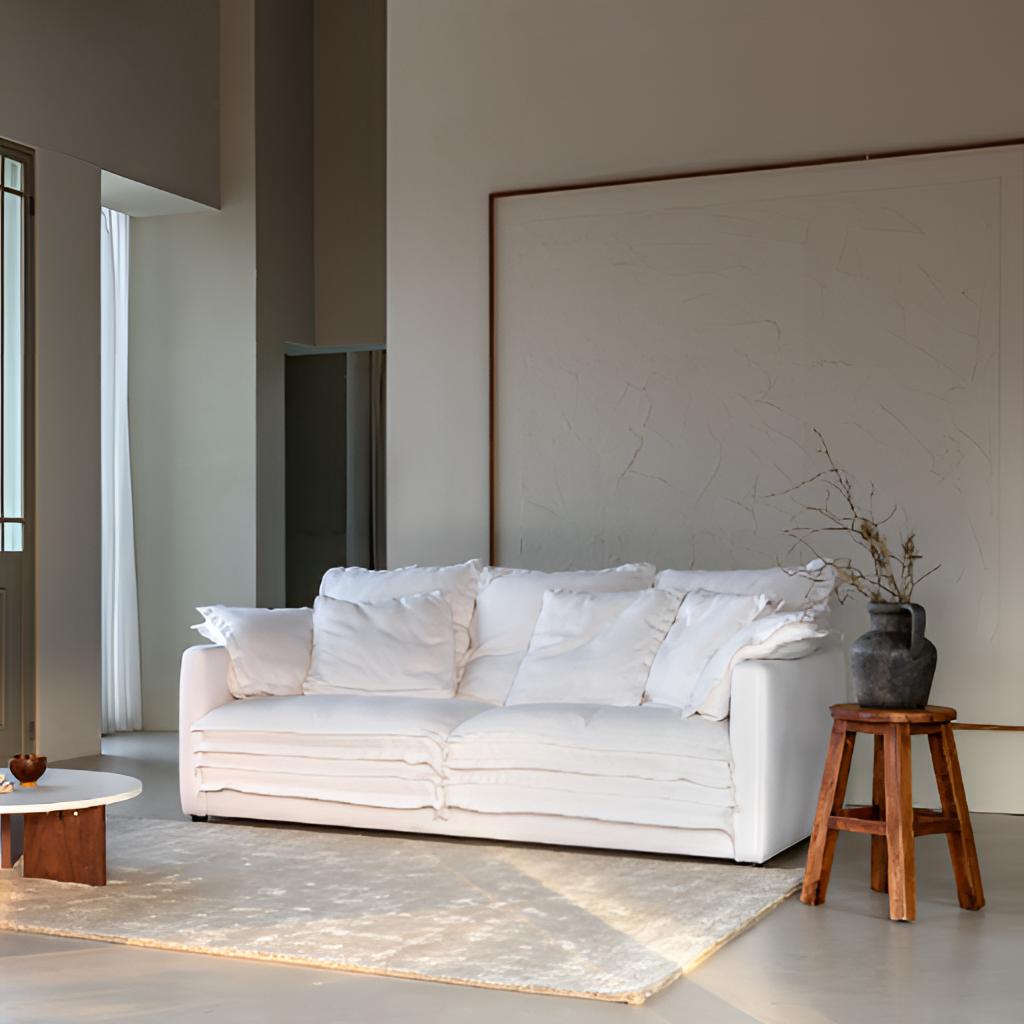
living room, white fabric sofa, concrete flooring, with smooth pattern, paint wallpaper, with solid pattern, minimalistic